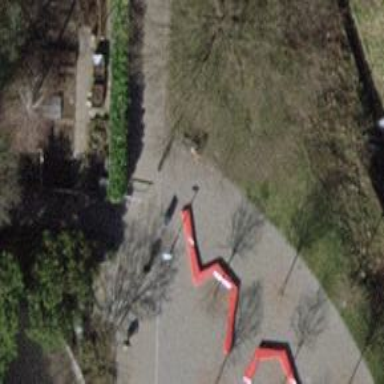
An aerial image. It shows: Swing gate.